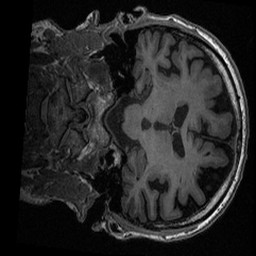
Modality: T1w
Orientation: coronal
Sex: male
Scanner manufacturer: ge
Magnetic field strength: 3 T
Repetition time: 0.0064 s
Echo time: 0.00281 s